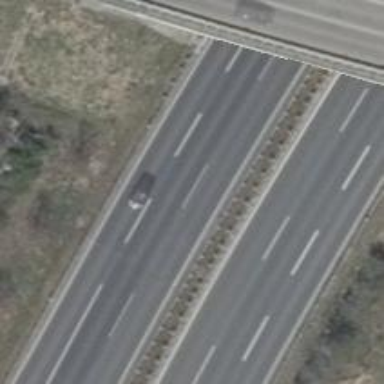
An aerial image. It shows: Motorway junction.